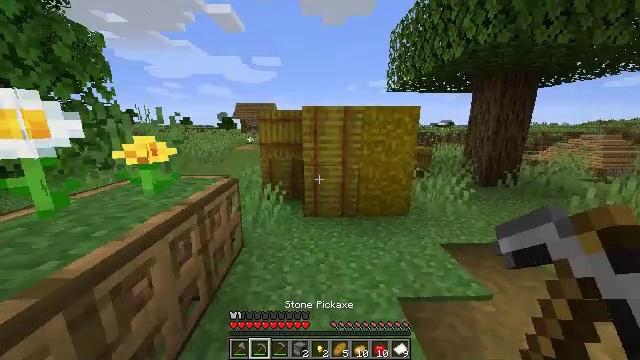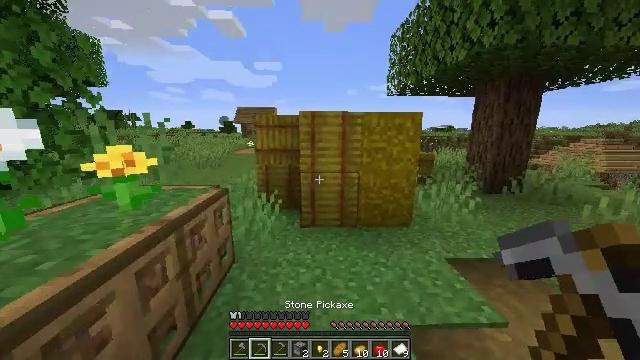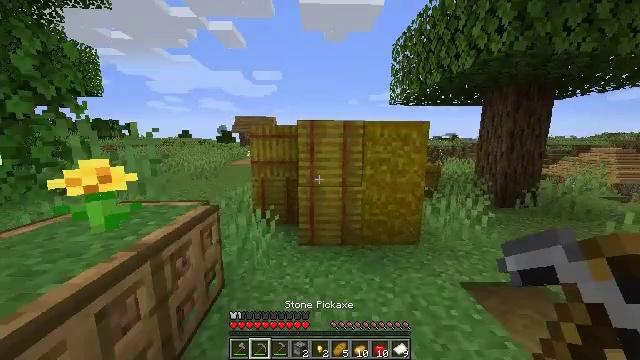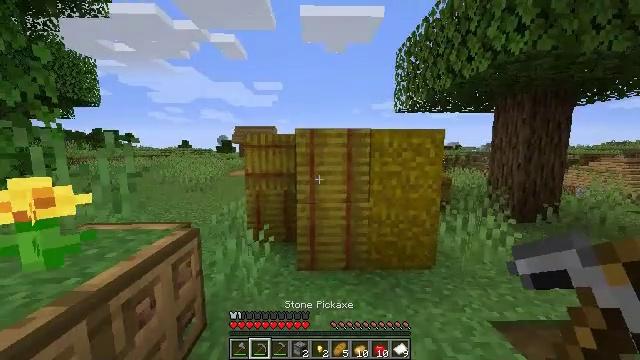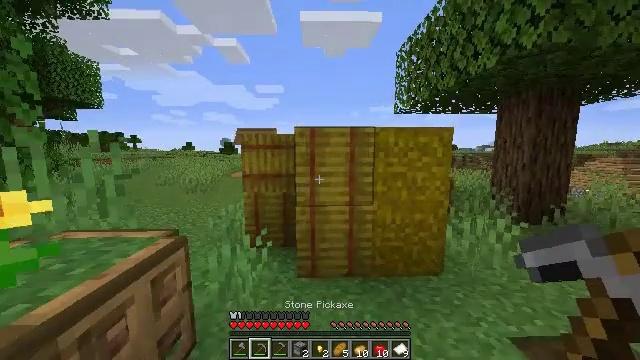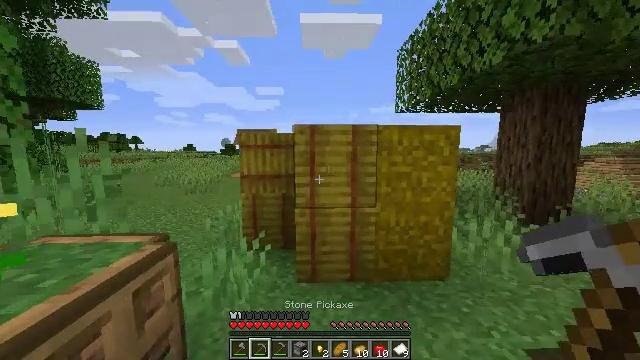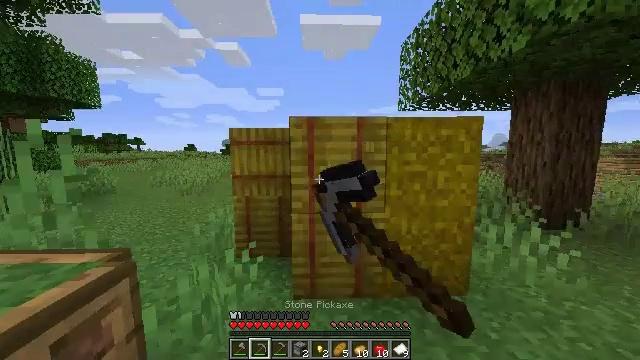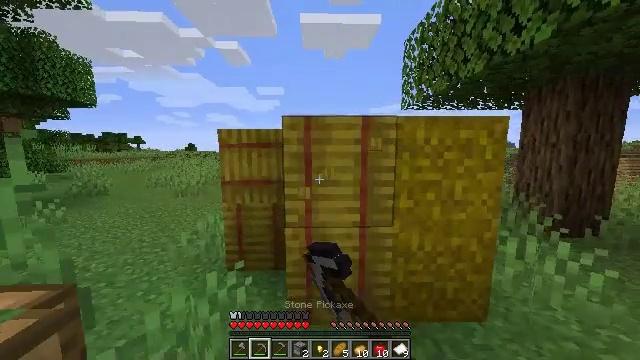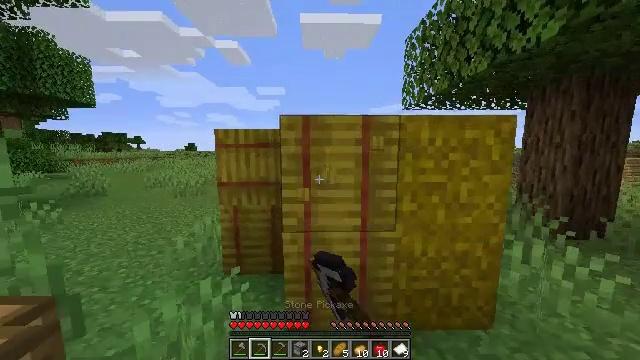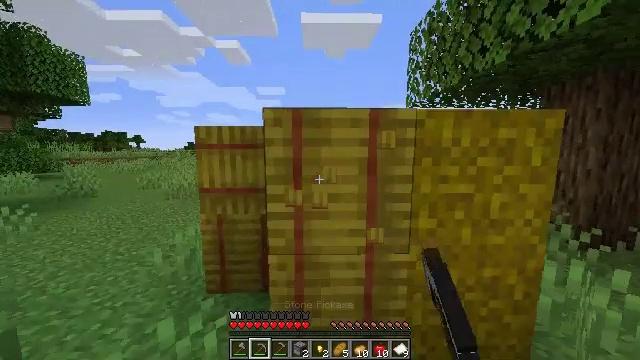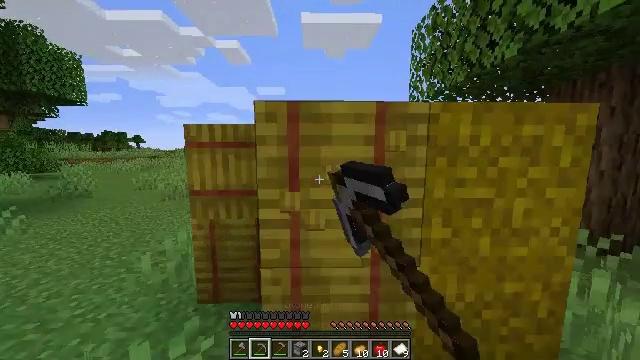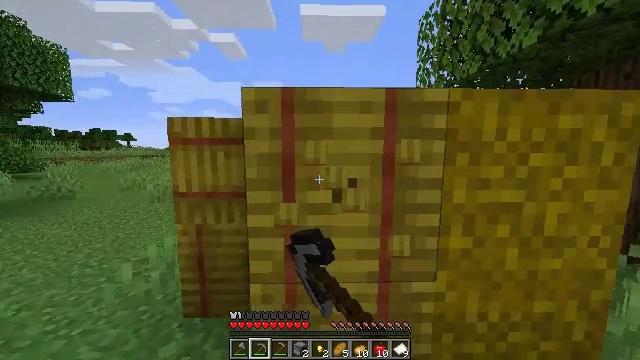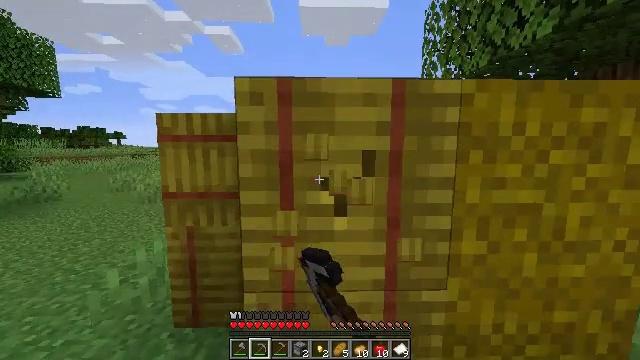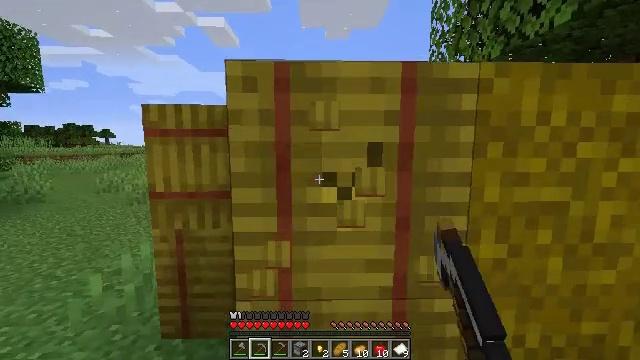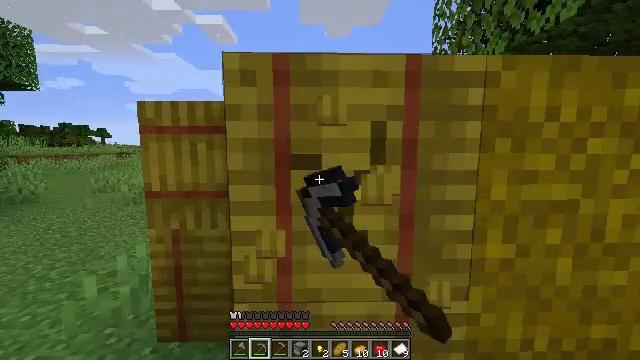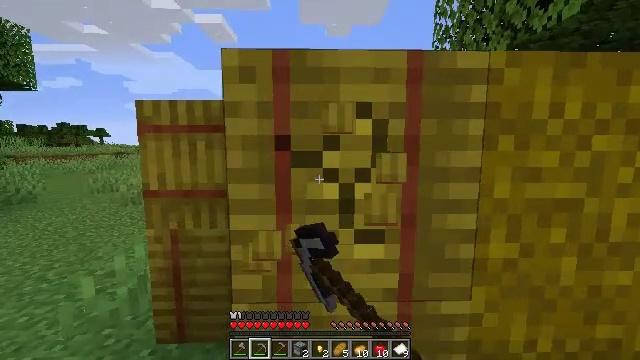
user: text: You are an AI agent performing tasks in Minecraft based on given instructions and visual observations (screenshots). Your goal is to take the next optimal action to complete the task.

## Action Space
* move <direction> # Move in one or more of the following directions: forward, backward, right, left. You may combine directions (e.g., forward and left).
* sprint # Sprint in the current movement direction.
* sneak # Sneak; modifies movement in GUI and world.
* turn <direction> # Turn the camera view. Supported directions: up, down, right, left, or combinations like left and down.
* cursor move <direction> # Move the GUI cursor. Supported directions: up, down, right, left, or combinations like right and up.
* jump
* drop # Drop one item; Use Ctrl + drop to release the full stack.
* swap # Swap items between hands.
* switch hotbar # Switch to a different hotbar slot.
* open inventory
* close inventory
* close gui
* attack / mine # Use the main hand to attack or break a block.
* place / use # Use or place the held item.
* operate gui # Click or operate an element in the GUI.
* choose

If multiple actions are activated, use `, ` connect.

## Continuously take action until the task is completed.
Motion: motion action
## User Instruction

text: Break the hay block to collect it.
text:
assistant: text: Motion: move forward, sprint, turn up
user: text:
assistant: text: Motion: move forward, sprint, turn up
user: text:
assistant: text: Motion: move forward, sprint, turn up
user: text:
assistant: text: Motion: move forward, sprint
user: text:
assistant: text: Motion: move forward, sprint, attack / mine
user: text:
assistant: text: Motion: move forward, sprint, attack / mine
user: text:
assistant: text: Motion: move forward, attack / mine
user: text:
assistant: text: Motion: move forward, attack / mine
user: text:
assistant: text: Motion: move forward, attack / mine
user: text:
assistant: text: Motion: attack / mine
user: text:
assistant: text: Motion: attack / mine
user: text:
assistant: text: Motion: attack / mine
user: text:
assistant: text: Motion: attack / mine
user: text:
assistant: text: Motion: attack / mine
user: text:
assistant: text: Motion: attack / mine
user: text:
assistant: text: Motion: attack / mine
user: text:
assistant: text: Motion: move forward, attack / mine
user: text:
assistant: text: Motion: move forward, attack / mine
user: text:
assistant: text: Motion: move forward, attack / mine
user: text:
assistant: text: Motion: attack / mine
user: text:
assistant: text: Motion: attack / mine
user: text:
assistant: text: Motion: attack / mine
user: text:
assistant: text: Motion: turn left, attack / mine
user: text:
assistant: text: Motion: turn left and down, attack / mine
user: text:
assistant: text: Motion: attack / mine
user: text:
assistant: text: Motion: attack / mine
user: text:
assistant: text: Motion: attack / mine
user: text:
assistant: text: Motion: attack / mine
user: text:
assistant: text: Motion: attack / mine